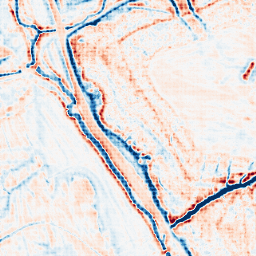
Category: edge_preserving
Decomposition family: bilateral
Decomposition parameters: d: 15
sigma_color: 75
sigma_space: 150
Upsampling method: sinc_hamming
Upsampling parameters: scale: 4
kernel_size: 4
Upsampling scale: 4